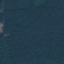
Label: Forest